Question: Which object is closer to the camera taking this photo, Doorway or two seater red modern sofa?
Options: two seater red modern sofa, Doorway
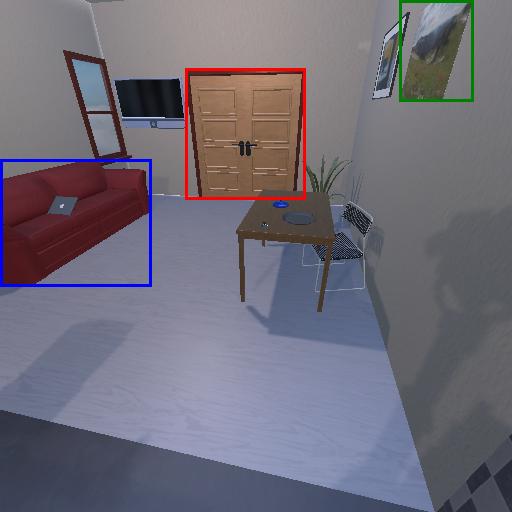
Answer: two seater red modern sofa